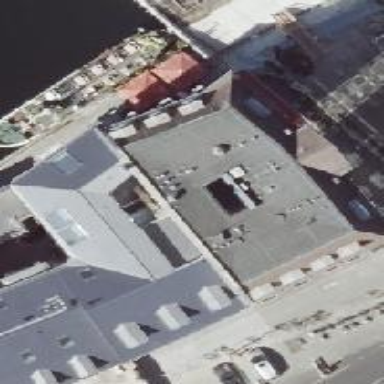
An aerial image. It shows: Restaurant.